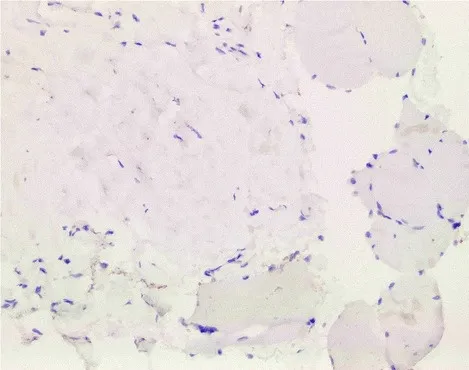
Negative CD3 staining of patient's muscle biopsy, (20X).
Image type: pathology (immunostaining)